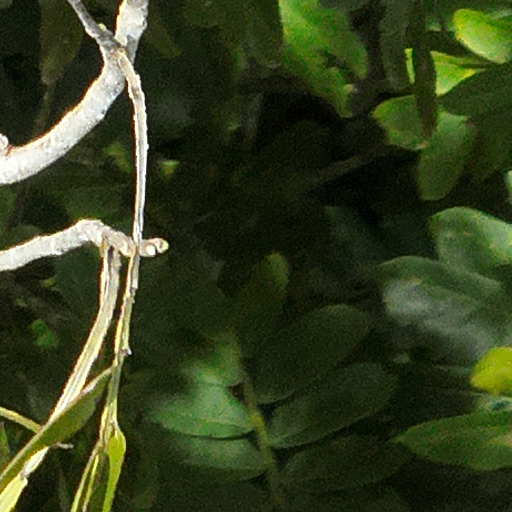
Species: Dipteryx oleifera
GBIF accepted scientific name: Dipteryx oleifera
Crown area (m\u00b2): 441.472